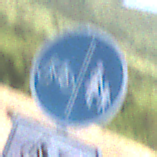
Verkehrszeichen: GetrennterRadUndGehwegRadwegLinks
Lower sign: EinspurigeFahrzeugeFrei2
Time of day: MorningAfternoon
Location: Outdoor (RoadRail)
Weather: PartlyCloudy
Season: NotSpecified
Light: Natural